Question: How can I get rid of the white layer drawn under the bitmap images by Delphi/Windows when Glyph property of TBitBtn is used. I just want to draw the image, no shadow under it, no other layers that comes automatically. I am inserting round shaped 24 bit bitmap images.

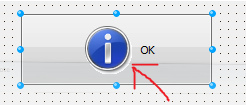
Answer: Since you have a 24-bit bitmap, there is no alpha transparency, so Delphi uses the bottom left pixel of the image to determine the transparent color. All pixels with that color are treated as transparent. The part of the image with the shadow effect is not an exact match for the designated transparent color, so those pixels are painted normally, just like the rest of the image.
The shadow appears white because there was a white background in the graphic program when your designer applied the shadow effect.
Either edit the image to remove the shadow, or use a 32-bit image with alpha transparency. You'll be hard-pressed to apply alpha transparency after the fact. Fix the source image.